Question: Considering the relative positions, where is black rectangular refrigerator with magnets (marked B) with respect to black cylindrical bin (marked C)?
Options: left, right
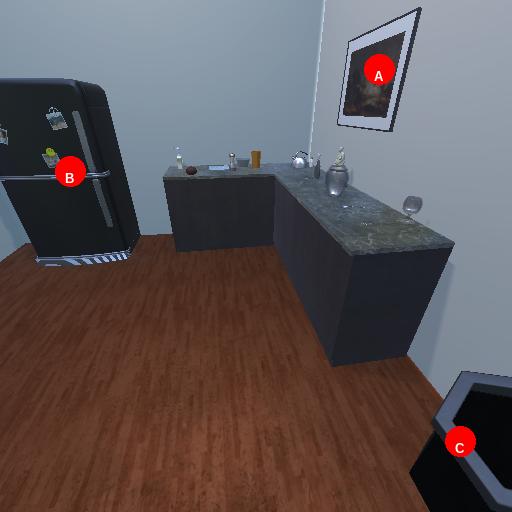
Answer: left